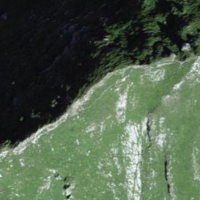
EUNIS habitat code: 23
Species observed at this site:
Saxifraga exarata